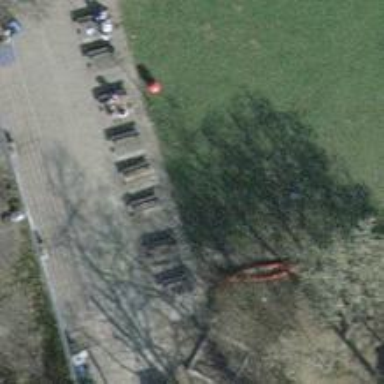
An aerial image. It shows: Picnic table located in leisure land area.